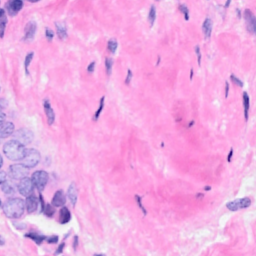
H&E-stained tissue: Breast